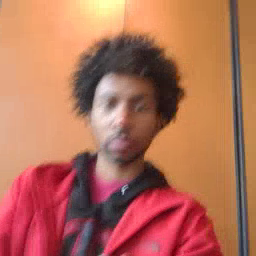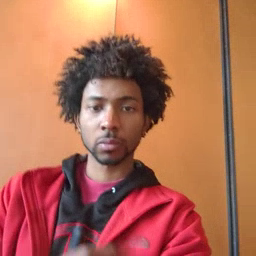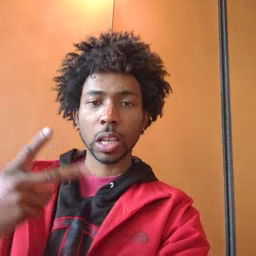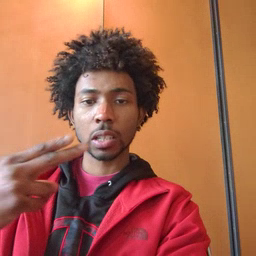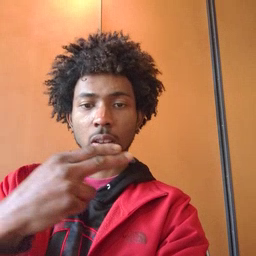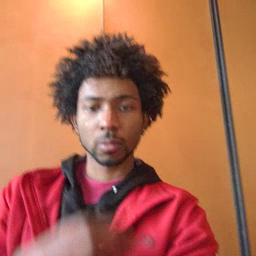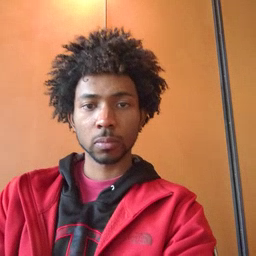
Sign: scissors